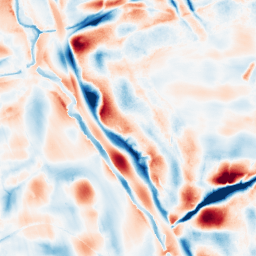
Category: wavelet
Decomposition family: wavelet_biorthogonal
Decomposition parameters: wavelet: bior4.4
level: 5
Upsampling method: lanczos
Upsampling parameters: scale: 2
Upsampling scale: 2